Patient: sex M, age 71
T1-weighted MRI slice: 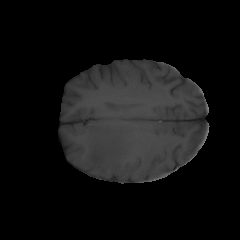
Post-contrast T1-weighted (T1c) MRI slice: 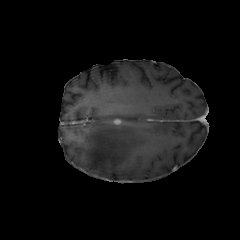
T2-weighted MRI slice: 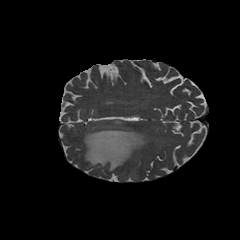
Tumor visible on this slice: yes
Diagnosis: Glioblastoma, IDH-wildtype
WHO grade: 4